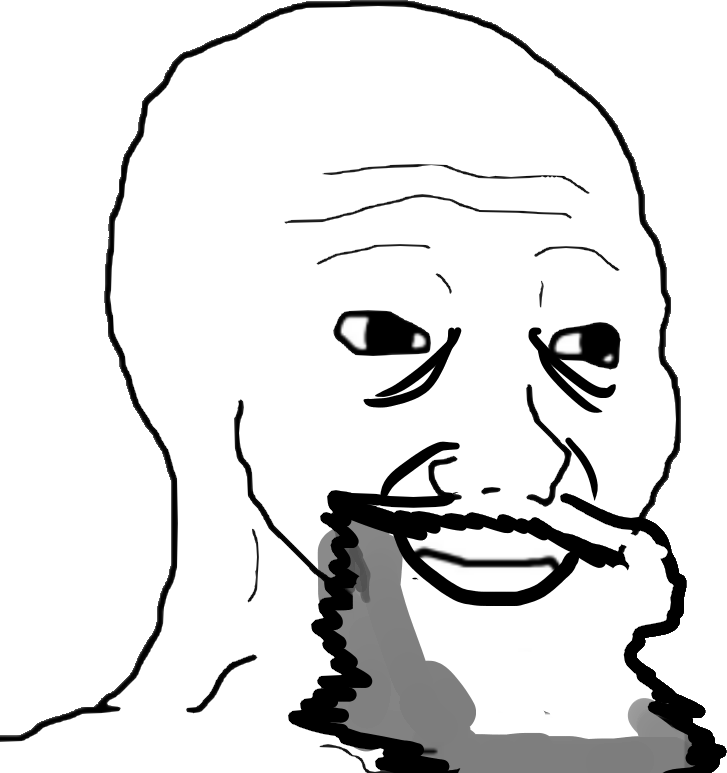
Label: 5_Doomer